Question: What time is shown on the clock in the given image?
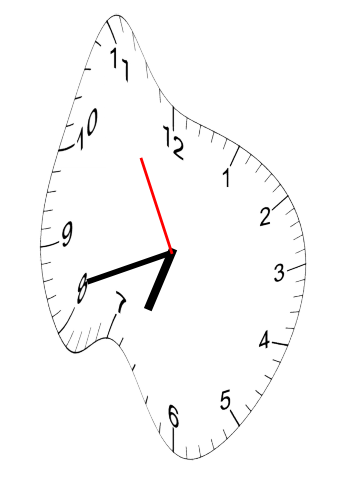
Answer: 06:41:55